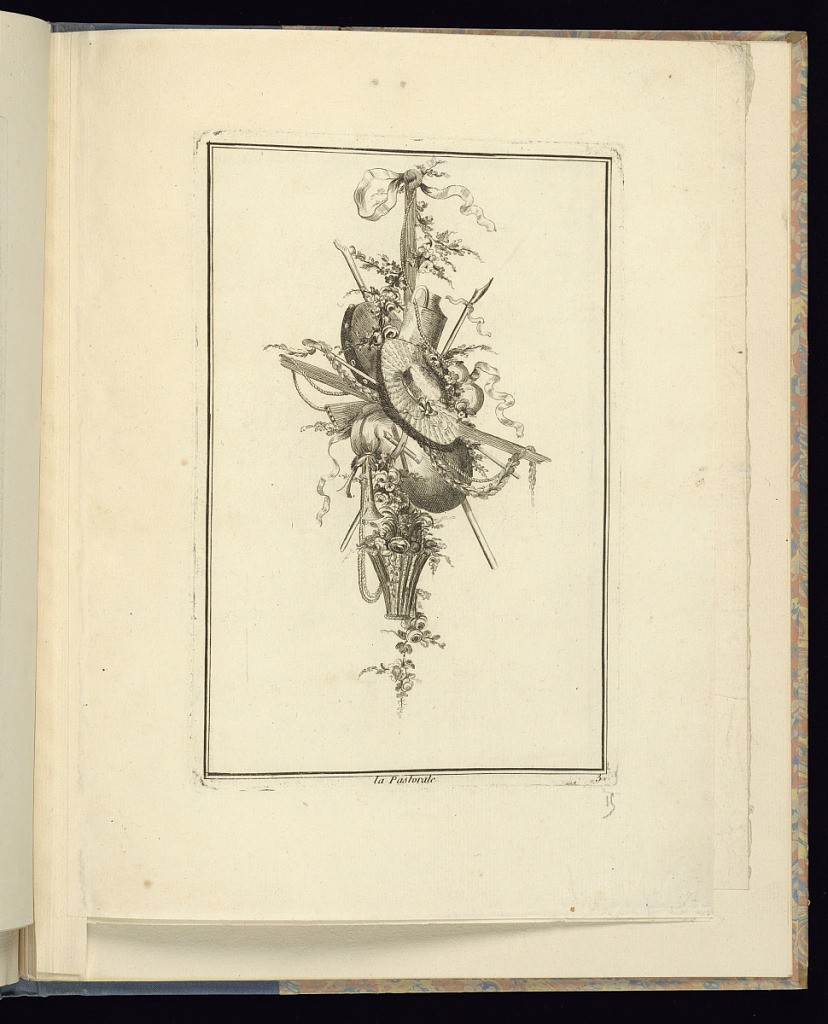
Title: La Pastorale
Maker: P. Moithey, French, active 18th century
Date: mid- 18th–late 18th century
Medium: Etching on laid paper
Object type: Print
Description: A design for an ornamental trophy representing the pastoral, incorporating a hat, shepherd's crook, basket of flowers, bagpipe or musette, tambourine, festoon of leaves, foliate branches with flowers, and ribbons. The plate is titled and numbered.